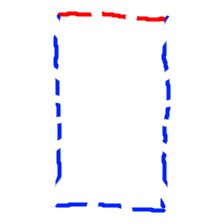
Shape: rectangle